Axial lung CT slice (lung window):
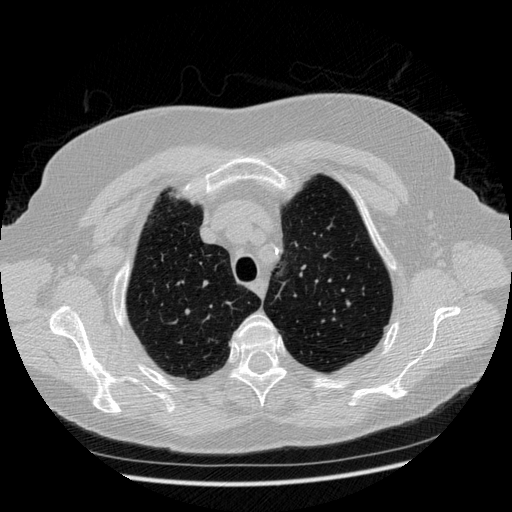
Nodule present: no